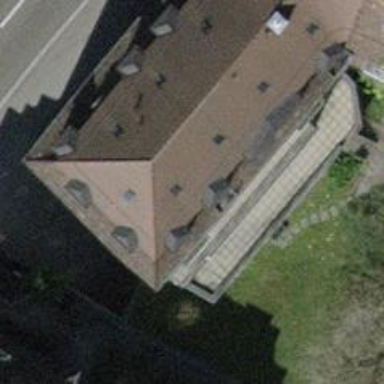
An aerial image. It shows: Shelter as social facility.